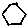
Label: hexagon